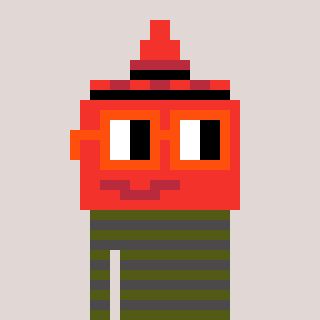
a pixel art character with square orange glasses, a ketchup-shaped head and a grayscale-colored body on a warm background